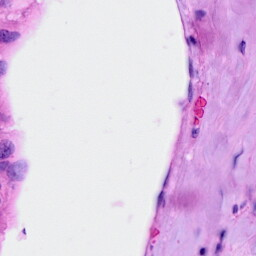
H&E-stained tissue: Breast